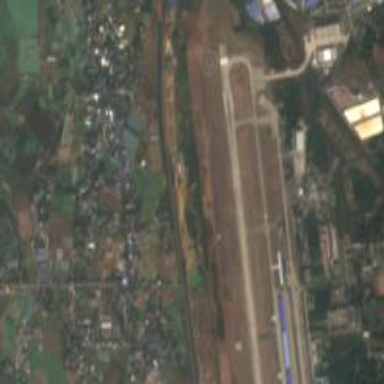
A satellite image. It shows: Runway at airport.